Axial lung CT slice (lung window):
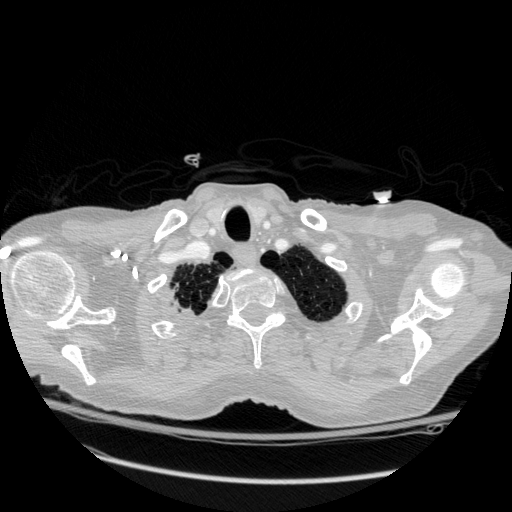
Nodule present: no